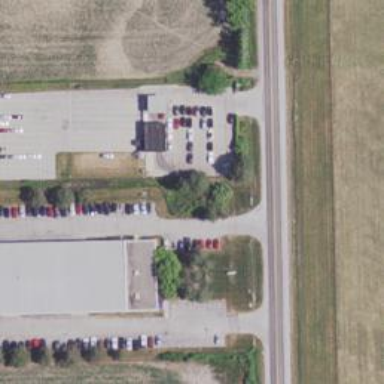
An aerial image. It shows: Car rental facility.